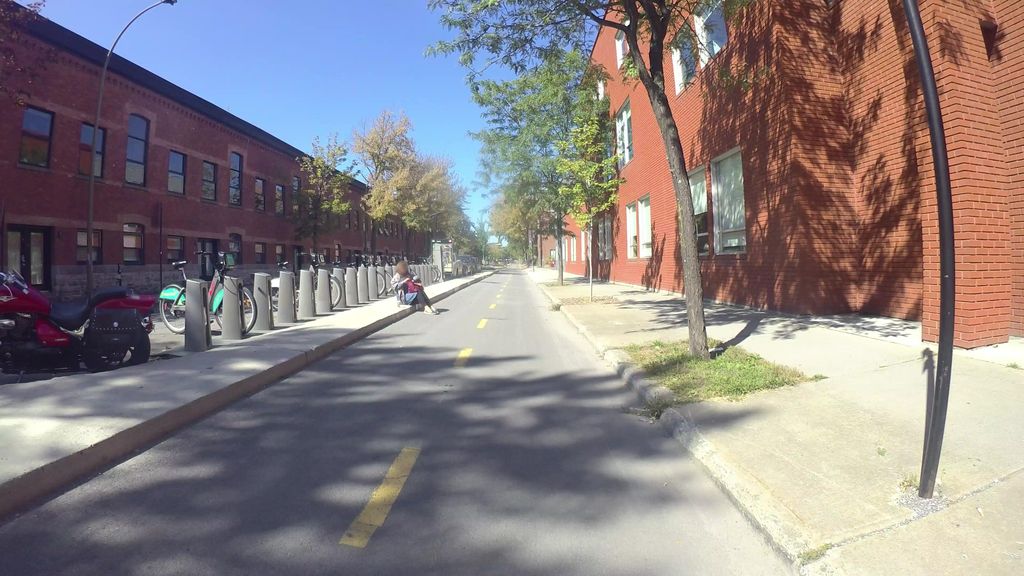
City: montreal